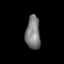
Tissue: prostate
Cell type: T cells
Senescence score: 0.343
Nuclear area (px): 468
Mean DAPI intensity: 125.835